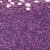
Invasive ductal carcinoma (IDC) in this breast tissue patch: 1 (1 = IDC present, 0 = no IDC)